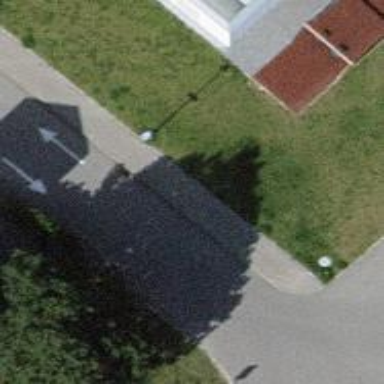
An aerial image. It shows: Support pole.